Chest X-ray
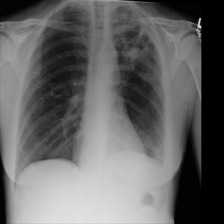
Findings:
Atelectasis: negative
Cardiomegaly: negative
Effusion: negative
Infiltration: positive
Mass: positive
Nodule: positive
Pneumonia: negative
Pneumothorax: negative
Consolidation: positive
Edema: negative
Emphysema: negative
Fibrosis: negative
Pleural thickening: negative
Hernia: negative